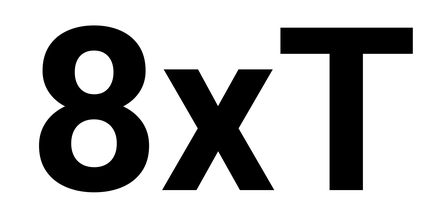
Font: Roboto_Bold